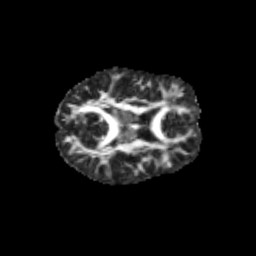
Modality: FA
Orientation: axial
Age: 11
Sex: female
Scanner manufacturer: siemens
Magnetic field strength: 3 T
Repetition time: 3.8 s
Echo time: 0.07 s